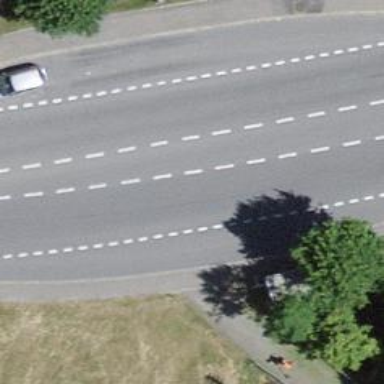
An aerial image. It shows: Bus stop with shelter.